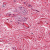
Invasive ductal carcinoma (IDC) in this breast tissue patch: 0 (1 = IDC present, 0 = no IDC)